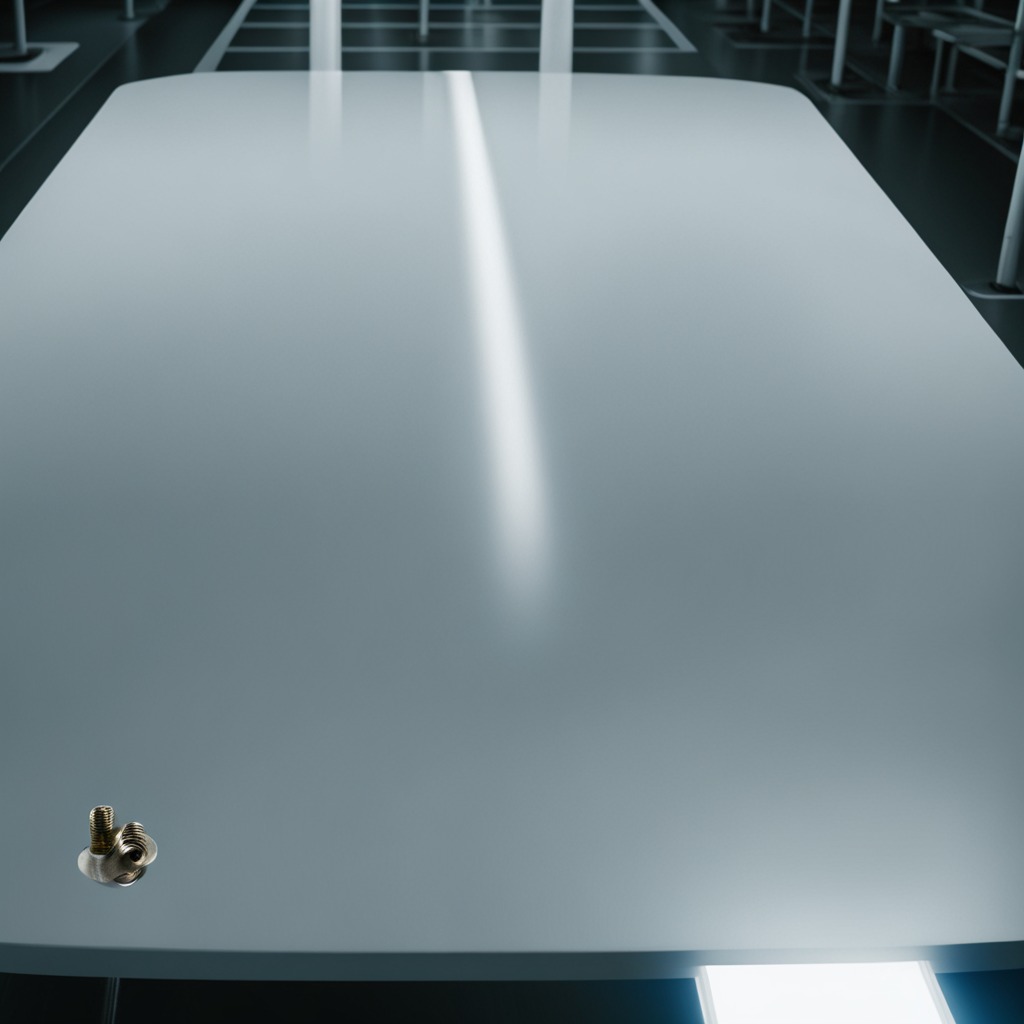
A metal screw is lying on the high-gloss table in a ship maintenance bay industrial lighting.